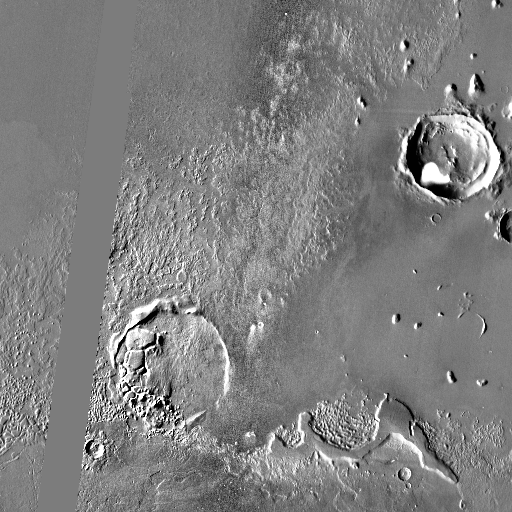
Crater classes present: Background, Other, Buried